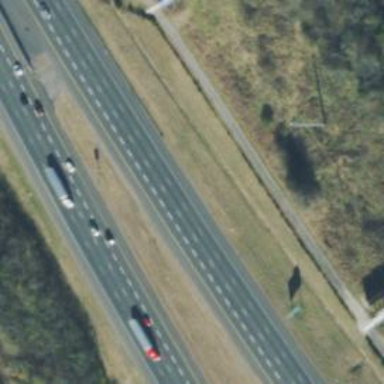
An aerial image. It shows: Asphalt motorway.